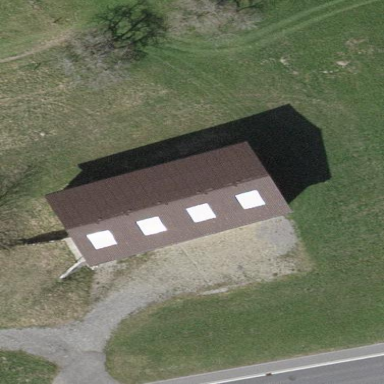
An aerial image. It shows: Farm auxiliary building.